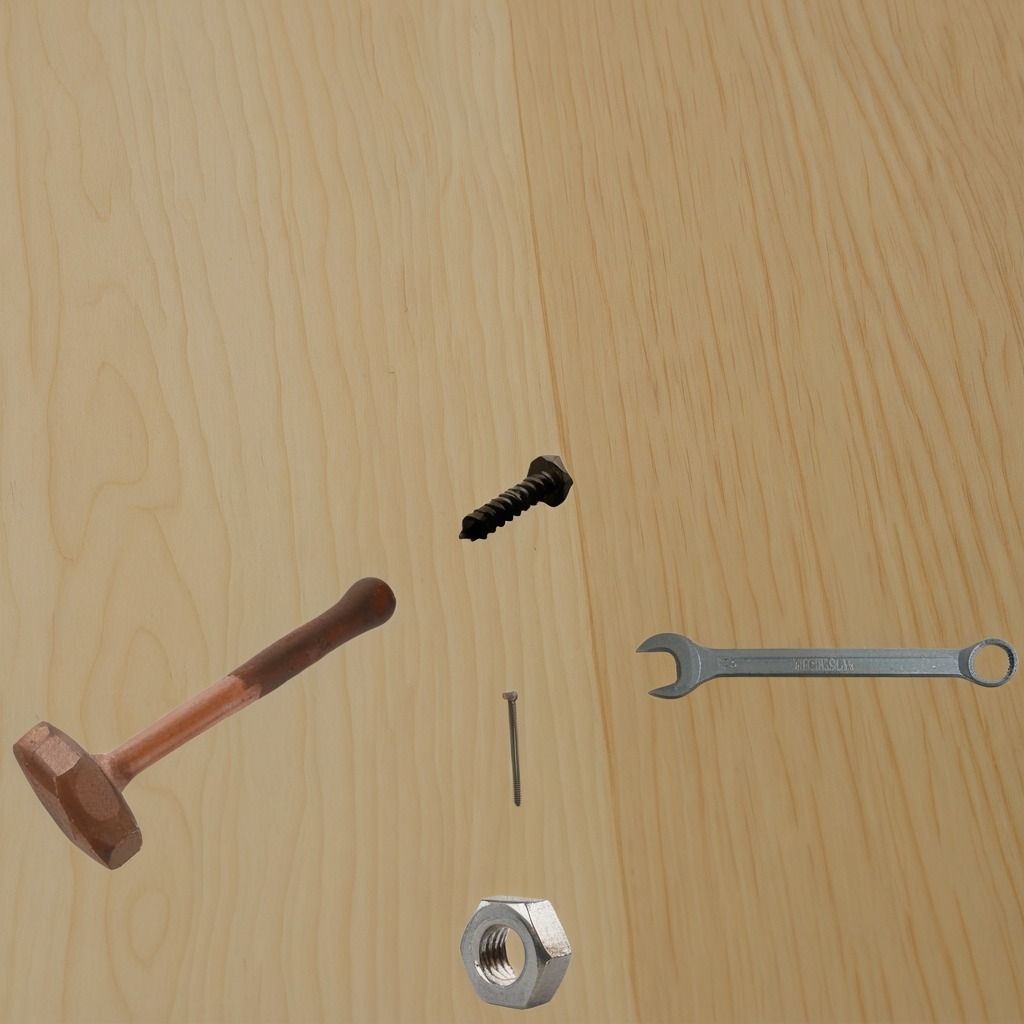
A metal machine screw, a hammer, an iron nail, a metal nut, and a wrench are lying on a plywood surface in a paint workshop lit by afternoon window light.